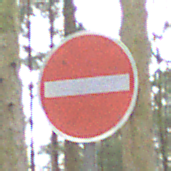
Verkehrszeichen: VerbotDerEinfahrt
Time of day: Midday
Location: Outdoor (Nature)
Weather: Overcast
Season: NotSpecified
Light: Natural